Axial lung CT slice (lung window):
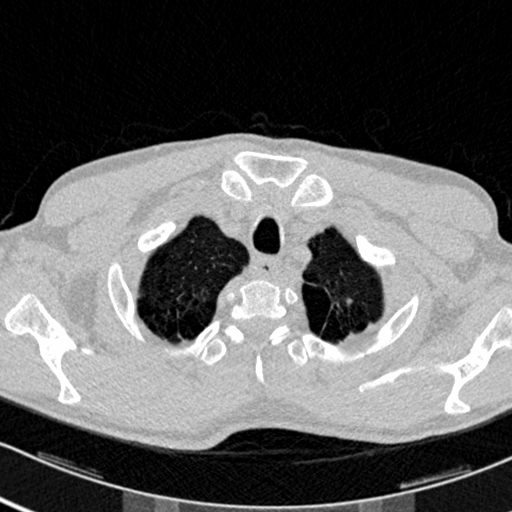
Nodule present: no